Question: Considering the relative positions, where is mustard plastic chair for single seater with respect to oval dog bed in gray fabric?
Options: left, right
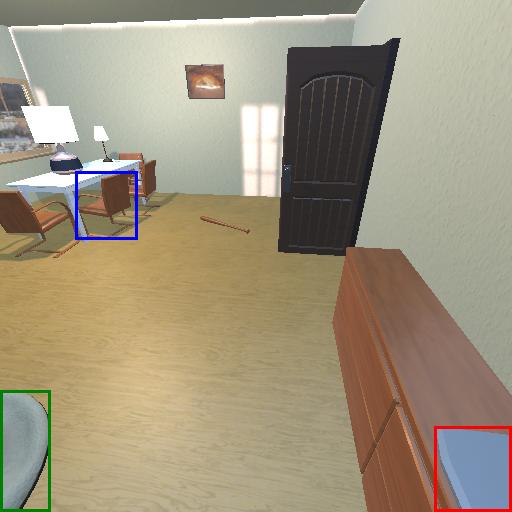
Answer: left